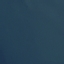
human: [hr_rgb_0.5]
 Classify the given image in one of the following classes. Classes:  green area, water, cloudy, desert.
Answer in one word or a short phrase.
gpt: water